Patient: sex F, age 75
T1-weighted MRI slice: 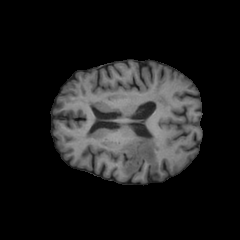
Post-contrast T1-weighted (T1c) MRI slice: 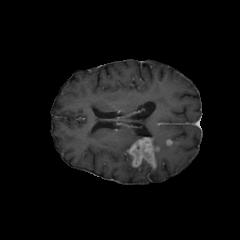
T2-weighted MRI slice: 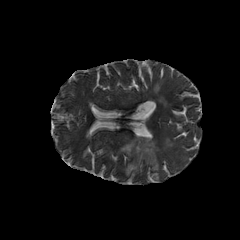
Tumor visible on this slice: yes
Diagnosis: Glioblastoma, IDH-wildtype
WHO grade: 4